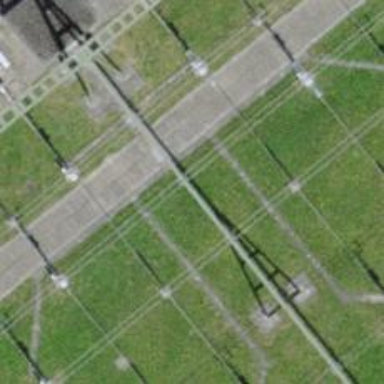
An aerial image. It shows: Insulator used in power equipment.